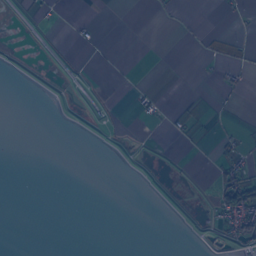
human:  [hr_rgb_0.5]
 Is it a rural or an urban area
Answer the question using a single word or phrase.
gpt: rural

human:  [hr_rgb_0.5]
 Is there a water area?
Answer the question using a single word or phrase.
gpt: yes

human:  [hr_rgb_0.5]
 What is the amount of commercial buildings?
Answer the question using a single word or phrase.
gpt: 8

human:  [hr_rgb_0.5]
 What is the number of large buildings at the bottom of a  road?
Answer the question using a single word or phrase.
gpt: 0

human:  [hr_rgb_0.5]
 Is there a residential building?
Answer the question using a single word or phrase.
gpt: yes

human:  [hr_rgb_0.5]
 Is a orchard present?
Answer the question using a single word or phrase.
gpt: yes

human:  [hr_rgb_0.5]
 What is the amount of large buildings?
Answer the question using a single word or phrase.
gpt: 0

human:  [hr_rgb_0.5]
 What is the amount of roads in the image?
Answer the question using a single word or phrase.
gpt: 128

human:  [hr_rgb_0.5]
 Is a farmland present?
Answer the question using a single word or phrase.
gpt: yes

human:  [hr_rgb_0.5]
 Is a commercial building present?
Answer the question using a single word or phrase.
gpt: yes

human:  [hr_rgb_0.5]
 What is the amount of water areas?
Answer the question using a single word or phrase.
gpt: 35

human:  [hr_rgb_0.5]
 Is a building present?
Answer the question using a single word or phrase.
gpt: yes

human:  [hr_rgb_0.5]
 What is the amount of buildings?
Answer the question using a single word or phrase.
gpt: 355

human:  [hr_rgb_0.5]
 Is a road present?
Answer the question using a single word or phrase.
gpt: yes

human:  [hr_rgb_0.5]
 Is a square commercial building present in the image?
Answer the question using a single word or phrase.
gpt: no

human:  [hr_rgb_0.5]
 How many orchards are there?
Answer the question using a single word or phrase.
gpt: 17

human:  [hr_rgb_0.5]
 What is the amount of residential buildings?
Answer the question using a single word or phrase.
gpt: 336

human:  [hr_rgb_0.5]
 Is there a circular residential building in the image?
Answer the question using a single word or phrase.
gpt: yes

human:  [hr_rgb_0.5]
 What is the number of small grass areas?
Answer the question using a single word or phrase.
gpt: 34

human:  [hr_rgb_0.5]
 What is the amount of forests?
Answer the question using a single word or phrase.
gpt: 12

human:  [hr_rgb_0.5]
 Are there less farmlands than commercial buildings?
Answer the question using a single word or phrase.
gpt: no

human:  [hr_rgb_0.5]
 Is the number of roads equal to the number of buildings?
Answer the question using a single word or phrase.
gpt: no

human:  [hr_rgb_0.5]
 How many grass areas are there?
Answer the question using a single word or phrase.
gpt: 99

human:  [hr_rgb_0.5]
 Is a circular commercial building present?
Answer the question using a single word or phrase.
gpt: no

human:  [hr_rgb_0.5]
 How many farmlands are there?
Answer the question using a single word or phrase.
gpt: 26

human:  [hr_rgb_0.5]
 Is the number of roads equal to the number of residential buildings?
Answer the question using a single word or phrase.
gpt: no

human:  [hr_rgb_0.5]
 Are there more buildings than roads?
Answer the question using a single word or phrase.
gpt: yes

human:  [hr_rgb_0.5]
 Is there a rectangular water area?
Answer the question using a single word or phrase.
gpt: yes

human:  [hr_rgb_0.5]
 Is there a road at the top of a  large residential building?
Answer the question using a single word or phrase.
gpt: no

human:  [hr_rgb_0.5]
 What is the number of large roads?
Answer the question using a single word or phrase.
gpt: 0

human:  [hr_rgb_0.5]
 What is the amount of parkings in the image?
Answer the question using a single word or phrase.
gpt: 1

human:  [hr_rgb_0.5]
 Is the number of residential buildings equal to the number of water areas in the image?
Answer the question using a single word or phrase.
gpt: no

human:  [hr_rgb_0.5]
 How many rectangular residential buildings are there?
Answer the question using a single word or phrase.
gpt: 214

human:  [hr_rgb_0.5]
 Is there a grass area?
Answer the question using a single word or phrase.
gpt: yes

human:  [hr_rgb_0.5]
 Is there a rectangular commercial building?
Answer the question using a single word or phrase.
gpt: yes

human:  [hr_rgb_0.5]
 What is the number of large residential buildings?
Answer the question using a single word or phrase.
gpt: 0

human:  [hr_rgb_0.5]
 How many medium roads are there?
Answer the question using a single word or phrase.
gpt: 0

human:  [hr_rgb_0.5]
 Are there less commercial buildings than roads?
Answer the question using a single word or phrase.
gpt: yes

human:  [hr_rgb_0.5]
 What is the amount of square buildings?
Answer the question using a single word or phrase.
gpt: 4

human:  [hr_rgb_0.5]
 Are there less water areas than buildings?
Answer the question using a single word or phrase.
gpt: yes

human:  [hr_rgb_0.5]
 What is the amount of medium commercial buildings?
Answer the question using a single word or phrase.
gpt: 0

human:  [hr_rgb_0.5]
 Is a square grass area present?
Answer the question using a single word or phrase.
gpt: yes

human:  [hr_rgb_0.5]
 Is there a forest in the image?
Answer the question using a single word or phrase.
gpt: yes

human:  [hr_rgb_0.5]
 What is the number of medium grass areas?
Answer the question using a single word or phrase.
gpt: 23

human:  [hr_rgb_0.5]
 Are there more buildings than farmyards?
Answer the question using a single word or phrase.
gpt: yes

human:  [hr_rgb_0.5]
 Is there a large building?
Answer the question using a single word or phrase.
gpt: no

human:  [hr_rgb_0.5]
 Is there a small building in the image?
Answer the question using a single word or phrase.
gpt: yes

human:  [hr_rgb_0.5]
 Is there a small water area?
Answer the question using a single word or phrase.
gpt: yes

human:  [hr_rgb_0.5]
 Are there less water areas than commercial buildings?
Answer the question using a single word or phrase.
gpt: no

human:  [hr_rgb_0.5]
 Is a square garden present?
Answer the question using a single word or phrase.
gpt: no

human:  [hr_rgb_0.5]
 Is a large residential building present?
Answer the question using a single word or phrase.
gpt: no

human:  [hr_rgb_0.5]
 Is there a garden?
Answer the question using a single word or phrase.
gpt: yes

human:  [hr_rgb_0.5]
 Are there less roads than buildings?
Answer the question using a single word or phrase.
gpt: yes

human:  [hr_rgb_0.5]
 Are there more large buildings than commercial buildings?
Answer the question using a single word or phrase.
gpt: no

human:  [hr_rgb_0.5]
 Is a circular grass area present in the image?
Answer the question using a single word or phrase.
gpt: yes

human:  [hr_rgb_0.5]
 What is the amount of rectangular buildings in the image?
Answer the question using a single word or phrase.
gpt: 230

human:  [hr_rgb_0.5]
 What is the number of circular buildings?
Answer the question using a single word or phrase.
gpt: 4

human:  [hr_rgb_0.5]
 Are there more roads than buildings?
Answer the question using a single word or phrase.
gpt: no

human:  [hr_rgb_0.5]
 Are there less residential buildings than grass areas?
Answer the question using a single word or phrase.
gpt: no

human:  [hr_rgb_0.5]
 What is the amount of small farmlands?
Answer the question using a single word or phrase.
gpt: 0

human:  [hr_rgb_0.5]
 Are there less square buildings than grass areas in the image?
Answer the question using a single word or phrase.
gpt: yes

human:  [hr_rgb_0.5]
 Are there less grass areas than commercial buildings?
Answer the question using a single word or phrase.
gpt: no

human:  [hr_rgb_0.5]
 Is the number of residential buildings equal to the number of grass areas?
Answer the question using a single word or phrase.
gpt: no

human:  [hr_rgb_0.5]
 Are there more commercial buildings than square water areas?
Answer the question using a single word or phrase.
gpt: yes